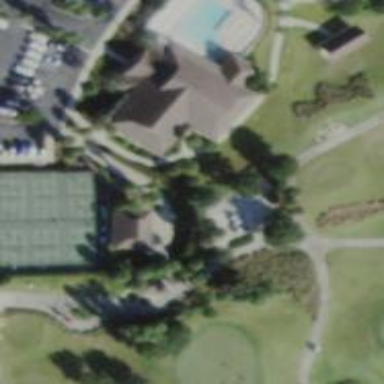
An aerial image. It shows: Path designated for golf carts.